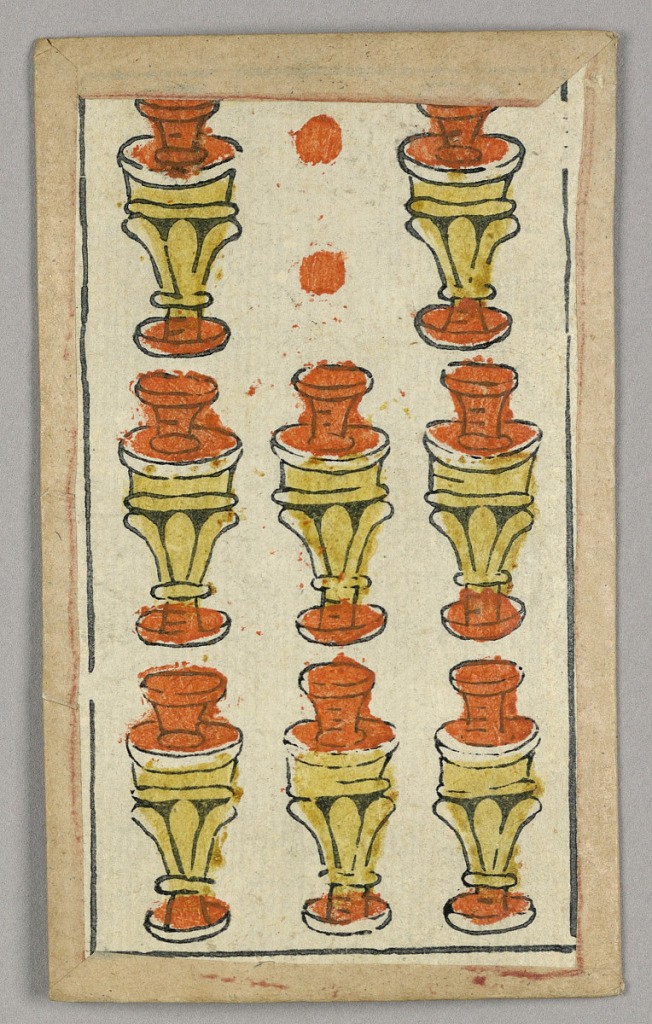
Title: Minchiate (Tarot) Playing Card
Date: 17th century
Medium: Stencil-colored woodblock print
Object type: Playing card
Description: Part of a set of Italian Minchiate playing cards.